Question: I'm new in Excel .
I want search matched values between F1.xlsx and F2.xlsx on the . And write in the F2.xlsx the response on the id that exist in F1.xlsx.
Below a figure to represent my tables!.

Any helps
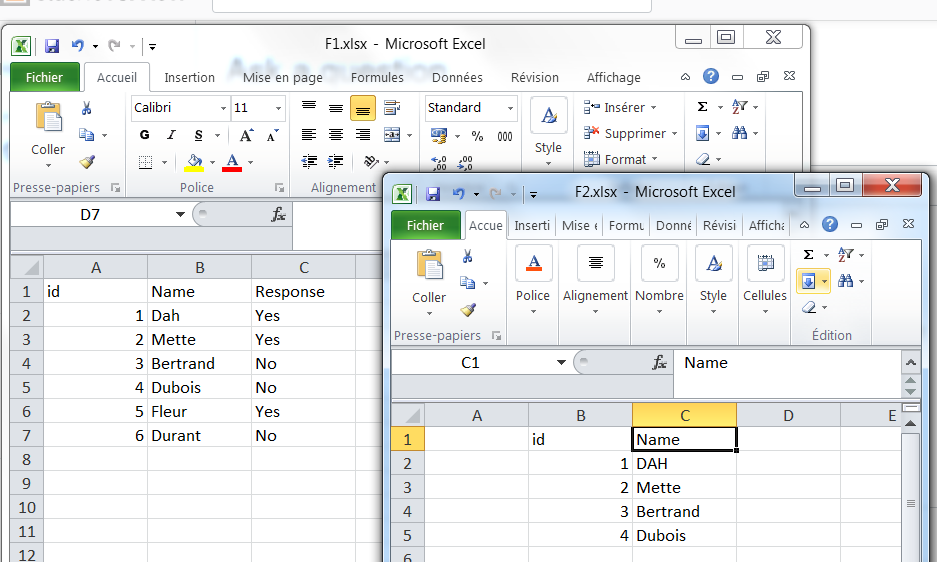
Answer: You can do this with a basic 'VLOOKUP' function. It does not make a difference whether you select a range in the same workbook or in a different workbook, Excel will take care of putting the correct file and worksheet references in the formula. So when you are writing the formula and need to select the range in a different workbook, just click on the workbook 'F1.xlsx', and select the range you want.
The formula itself (which you put in cell 'D2' and then copy down):
'=VLOOKUP(B2;'FULL-PATH-TO-YOUR-FILE[F1.xlsx]Sheet1'!$A$2:$C$7;3)'
But you do not need to actually write the entire reference to the lookup range, if you select the range manually (with your mouse), Excel will do this. The Full path will not be added unless you close the 'F1.xlsx' file.
Comment: you can use the same formula to put the name in the second file (based on the ID)